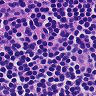
Metastatic tissue present: no